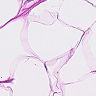
Metastatic tissue present: no